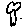
Label: flower